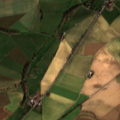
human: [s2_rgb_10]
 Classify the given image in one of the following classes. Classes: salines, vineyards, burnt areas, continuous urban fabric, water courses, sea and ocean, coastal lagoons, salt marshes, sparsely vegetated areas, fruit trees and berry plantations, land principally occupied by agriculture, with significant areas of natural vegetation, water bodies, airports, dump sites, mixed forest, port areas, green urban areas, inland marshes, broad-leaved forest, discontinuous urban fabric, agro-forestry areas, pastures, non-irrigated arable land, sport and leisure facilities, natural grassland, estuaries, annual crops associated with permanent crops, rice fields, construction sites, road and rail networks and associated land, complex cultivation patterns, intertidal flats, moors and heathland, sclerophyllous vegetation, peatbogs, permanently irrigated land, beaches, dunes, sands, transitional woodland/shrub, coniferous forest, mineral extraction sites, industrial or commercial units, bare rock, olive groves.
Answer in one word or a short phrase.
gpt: discontinuous urban fabric, non-irrigated arable land, pastures